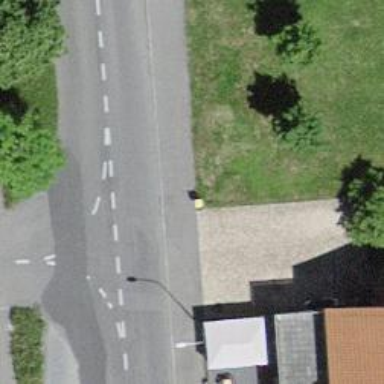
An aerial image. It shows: Post box.